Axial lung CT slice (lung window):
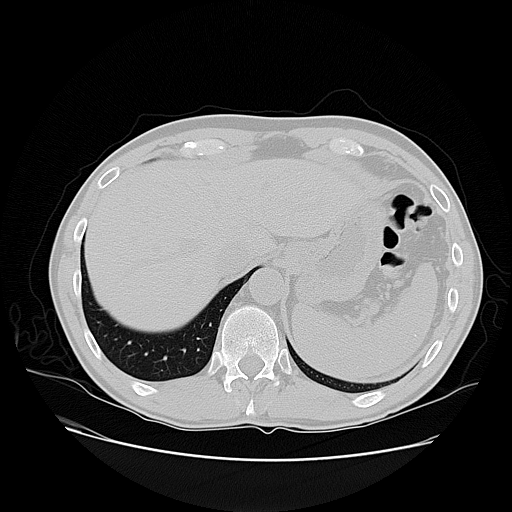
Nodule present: no